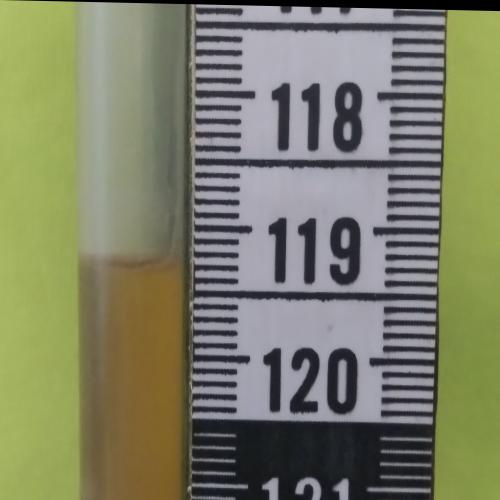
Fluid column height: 119.3 cm